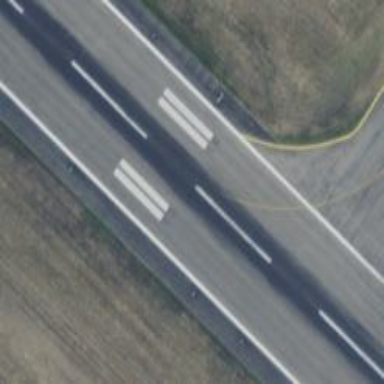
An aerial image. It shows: Asphalt runway at the airport.